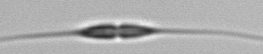
Label: Cylindrotheca